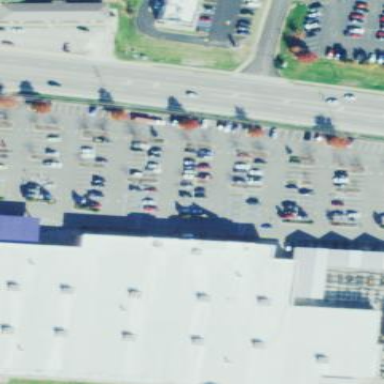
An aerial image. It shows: Retail building.